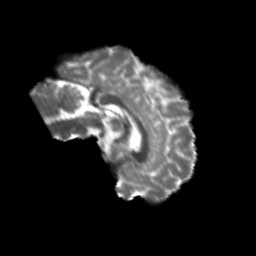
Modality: T2w
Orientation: sagittal
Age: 21
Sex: female
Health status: healthy
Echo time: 0.074 s